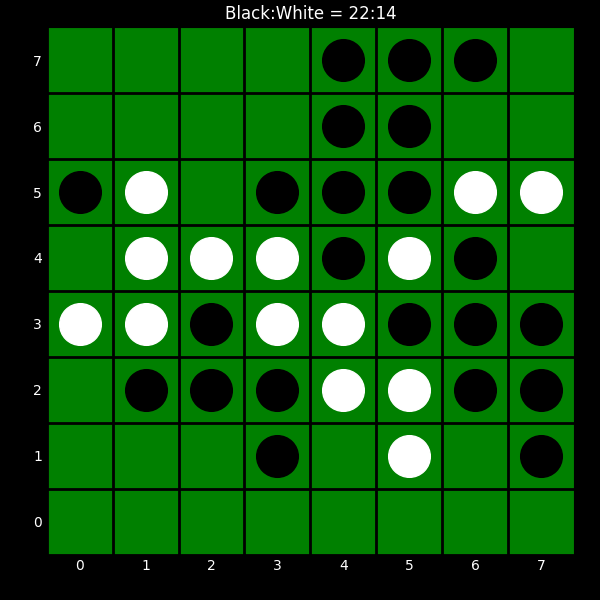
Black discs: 22
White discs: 14